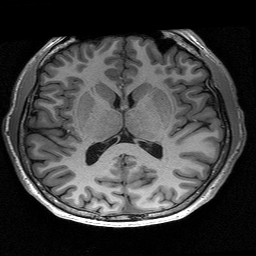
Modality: T1w
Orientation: coronal
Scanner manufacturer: siemens
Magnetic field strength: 3 T
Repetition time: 2.53 s
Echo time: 0.00267 s